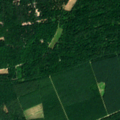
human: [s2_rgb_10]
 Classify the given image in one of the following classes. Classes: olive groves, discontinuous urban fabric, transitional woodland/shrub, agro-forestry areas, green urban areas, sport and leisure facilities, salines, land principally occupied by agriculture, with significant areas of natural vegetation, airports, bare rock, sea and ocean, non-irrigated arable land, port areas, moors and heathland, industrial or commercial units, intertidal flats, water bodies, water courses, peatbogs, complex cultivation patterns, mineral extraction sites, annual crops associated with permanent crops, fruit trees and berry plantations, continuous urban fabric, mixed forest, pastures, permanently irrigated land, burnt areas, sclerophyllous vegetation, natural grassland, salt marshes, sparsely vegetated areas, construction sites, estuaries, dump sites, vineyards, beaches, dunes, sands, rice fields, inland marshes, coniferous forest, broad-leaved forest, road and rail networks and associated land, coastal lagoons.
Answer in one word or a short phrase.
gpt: broad-leaved forest, coniferous forest, mixed forest